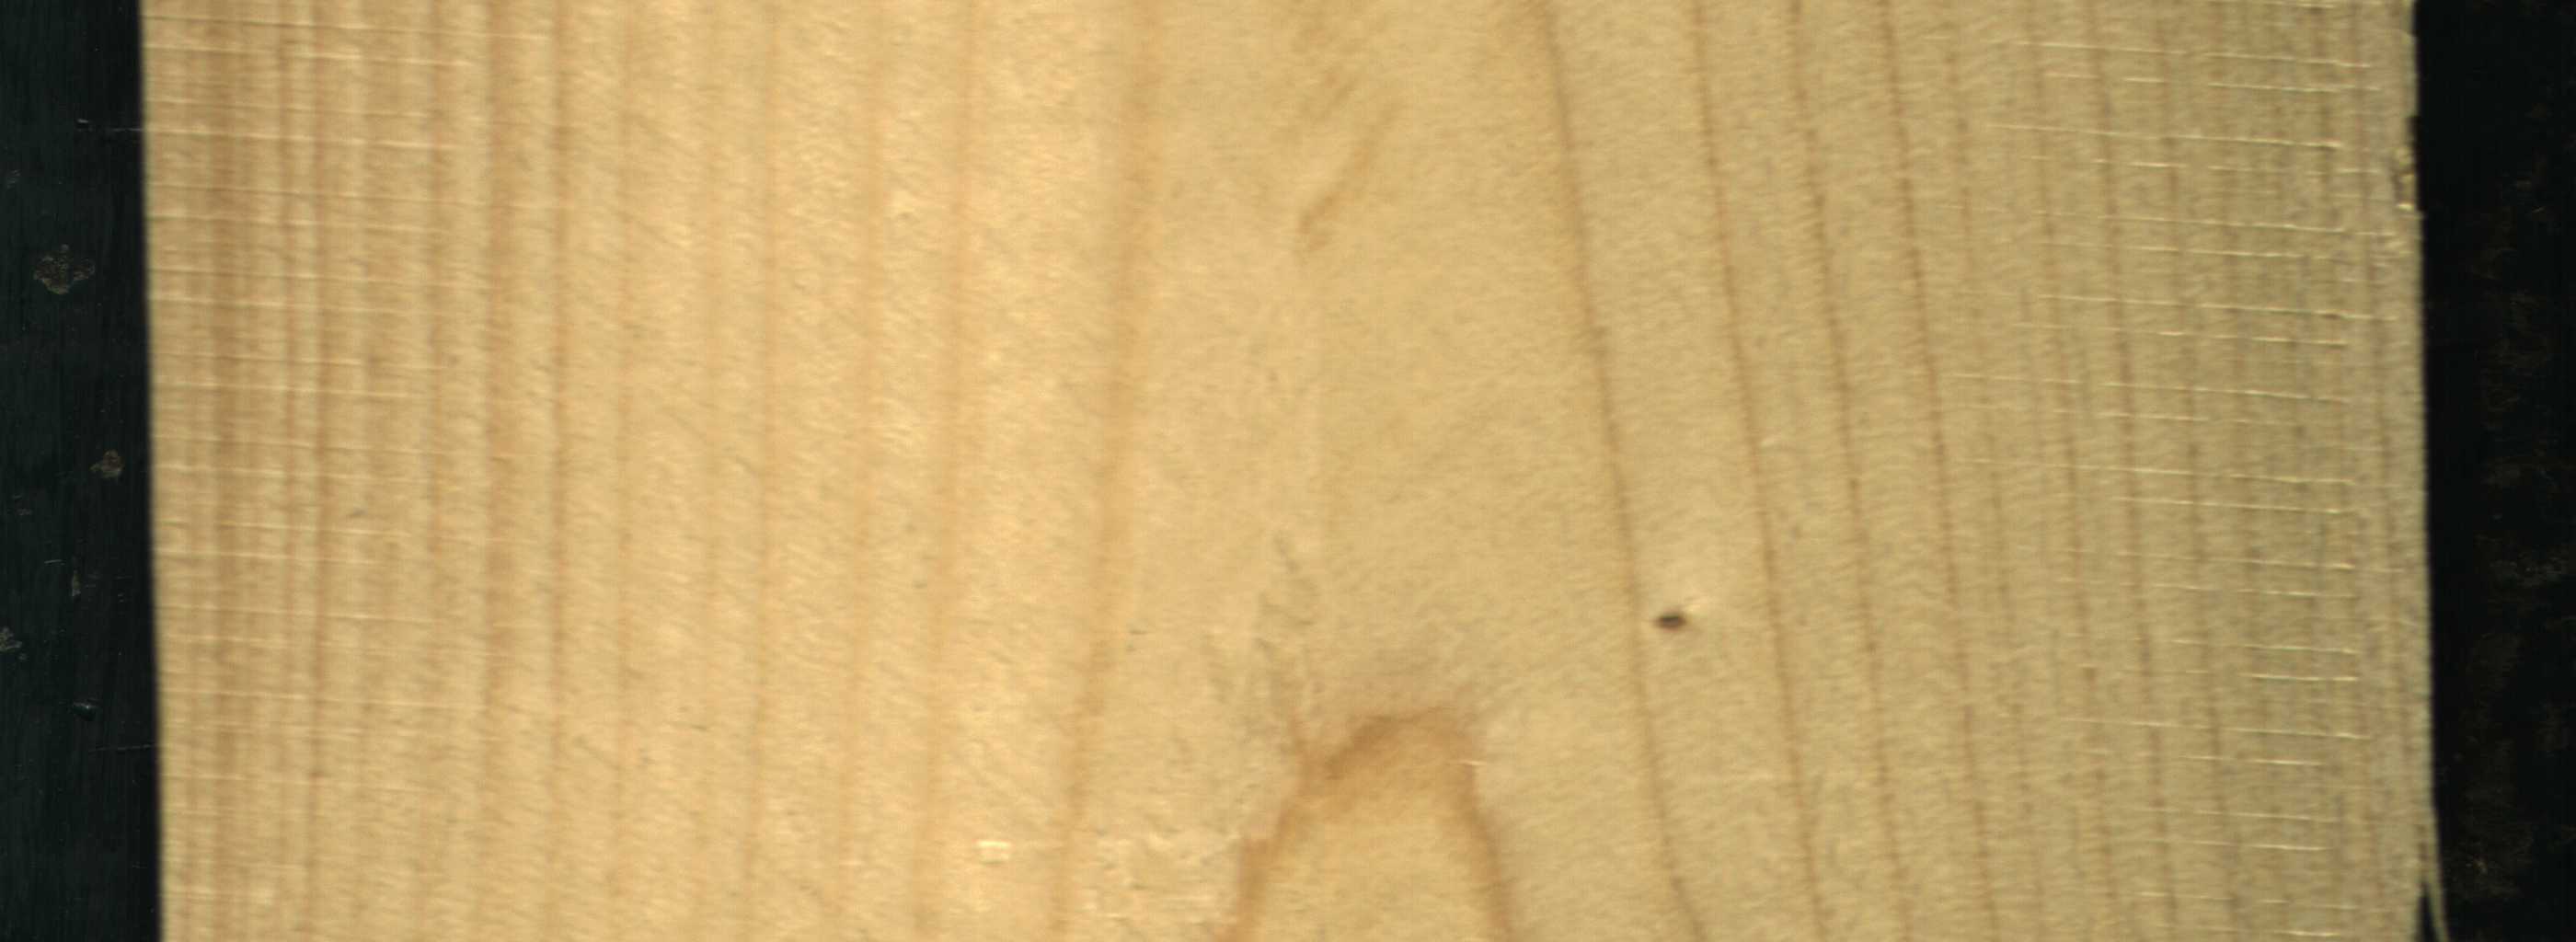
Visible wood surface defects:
Live_Knot